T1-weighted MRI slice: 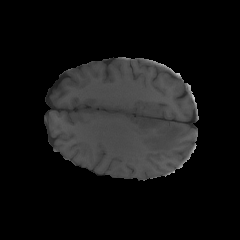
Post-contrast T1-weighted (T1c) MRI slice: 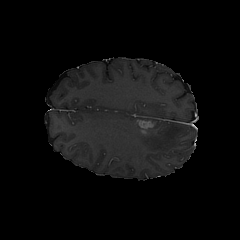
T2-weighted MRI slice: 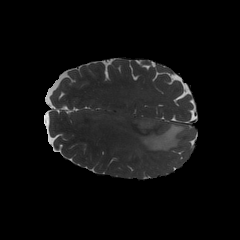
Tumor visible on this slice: yes